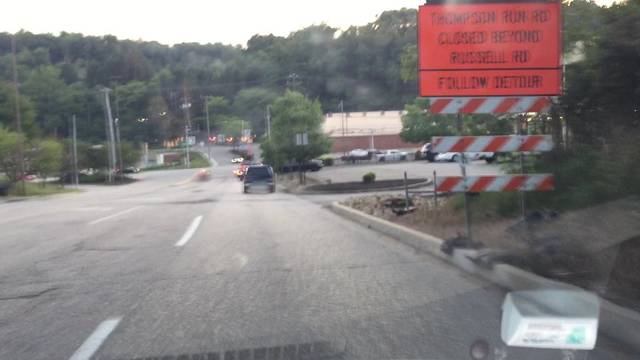
Region: United States
Coordinates: 40.543, -80.012